Aerial crown-view tile of a tropical tree (Barro Colorado Island, Panama), acquired 20241112:
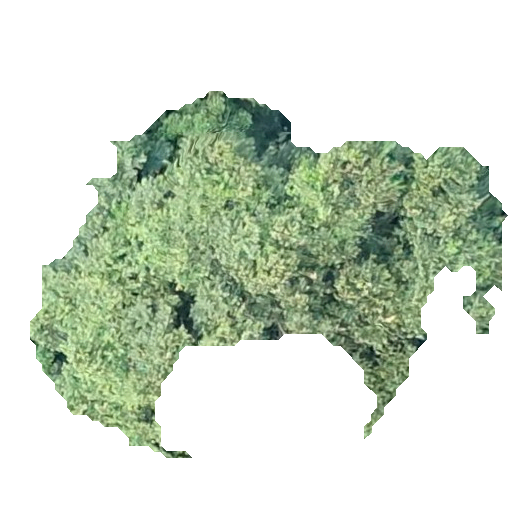
Species: Luehea seemannii
GBIF accepted scientific name: Luehea seemannii
Crown area: 150.689 m²